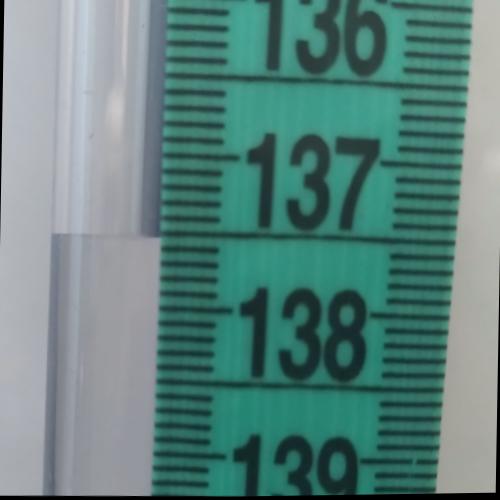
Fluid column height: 137.5 cm